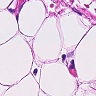
Metastatic tissue present: no